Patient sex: F
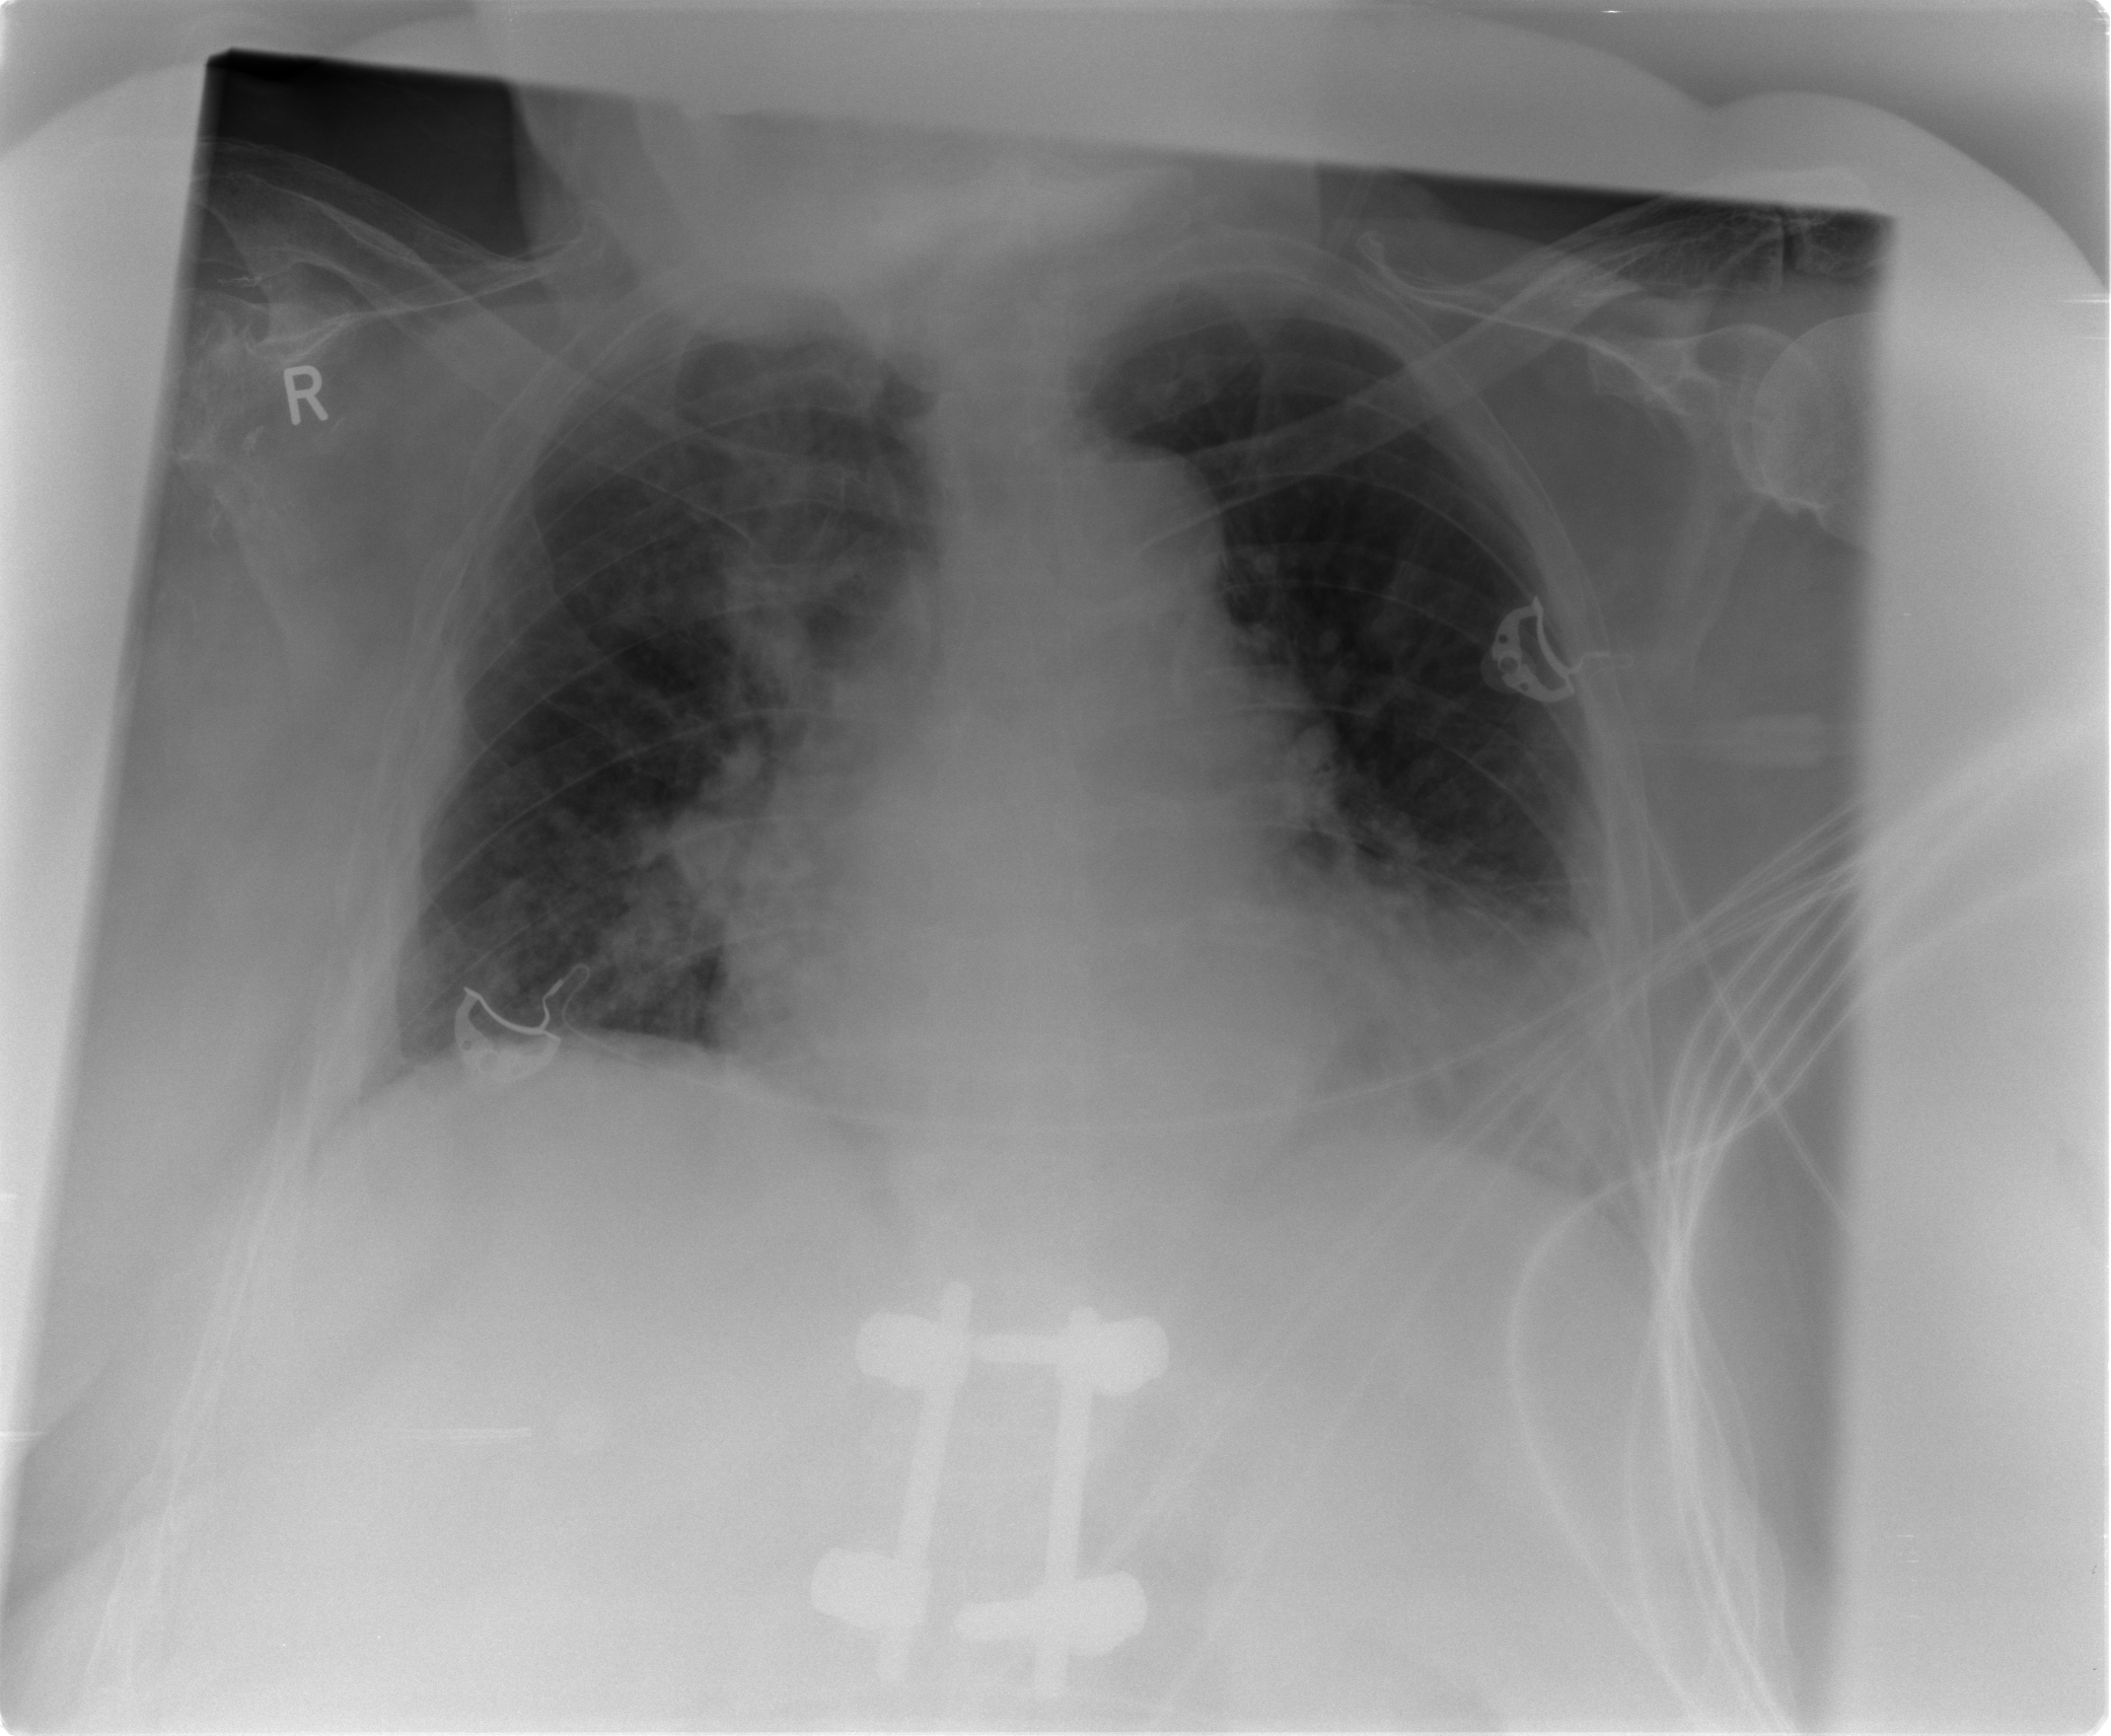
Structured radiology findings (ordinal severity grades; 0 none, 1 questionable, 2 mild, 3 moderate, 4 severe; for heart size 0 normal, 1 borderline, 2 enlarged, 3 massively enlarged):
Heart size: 2
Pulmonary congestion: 2
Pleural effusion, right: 1
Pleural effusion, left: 1
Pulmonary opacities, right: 1
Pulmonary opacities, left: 0
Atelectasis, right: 2
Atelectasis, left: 2